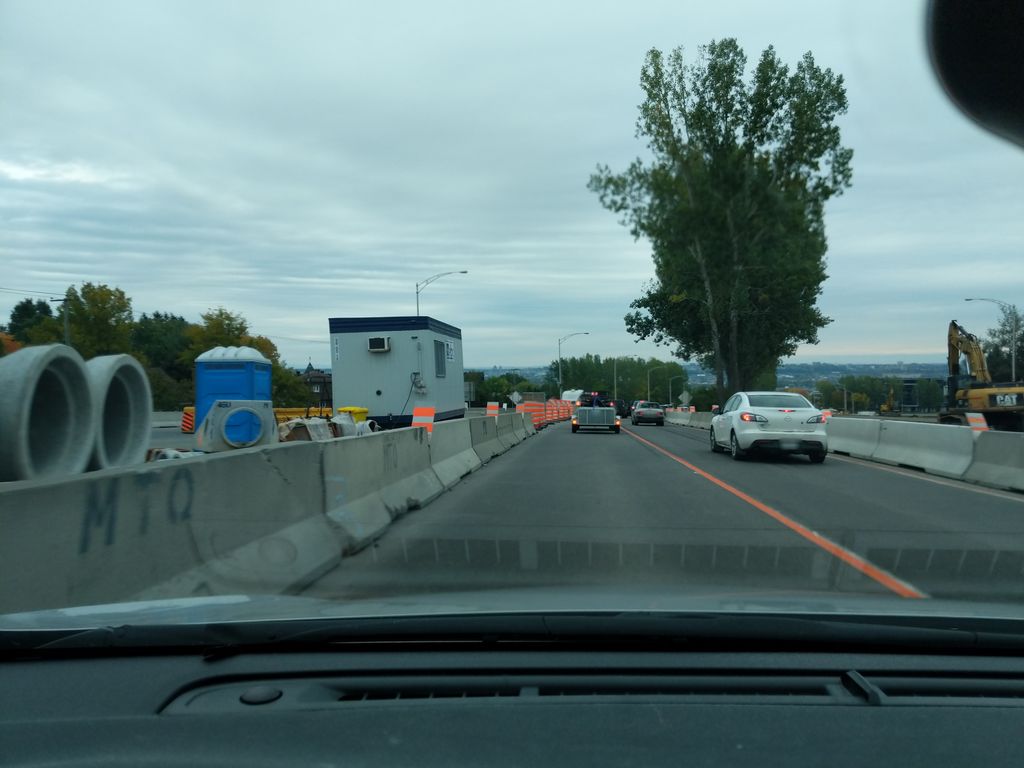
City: quebec_city